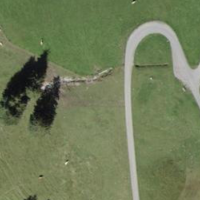
EUNIS habitat code: 24
Species observed at this site:
Equisetum arvense